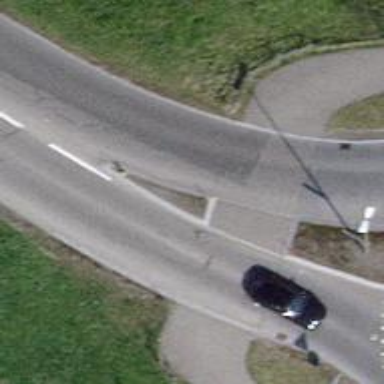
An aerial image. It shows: Footway with asphalt surface featuring unmarked crossing with island.